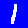
Digit: 1